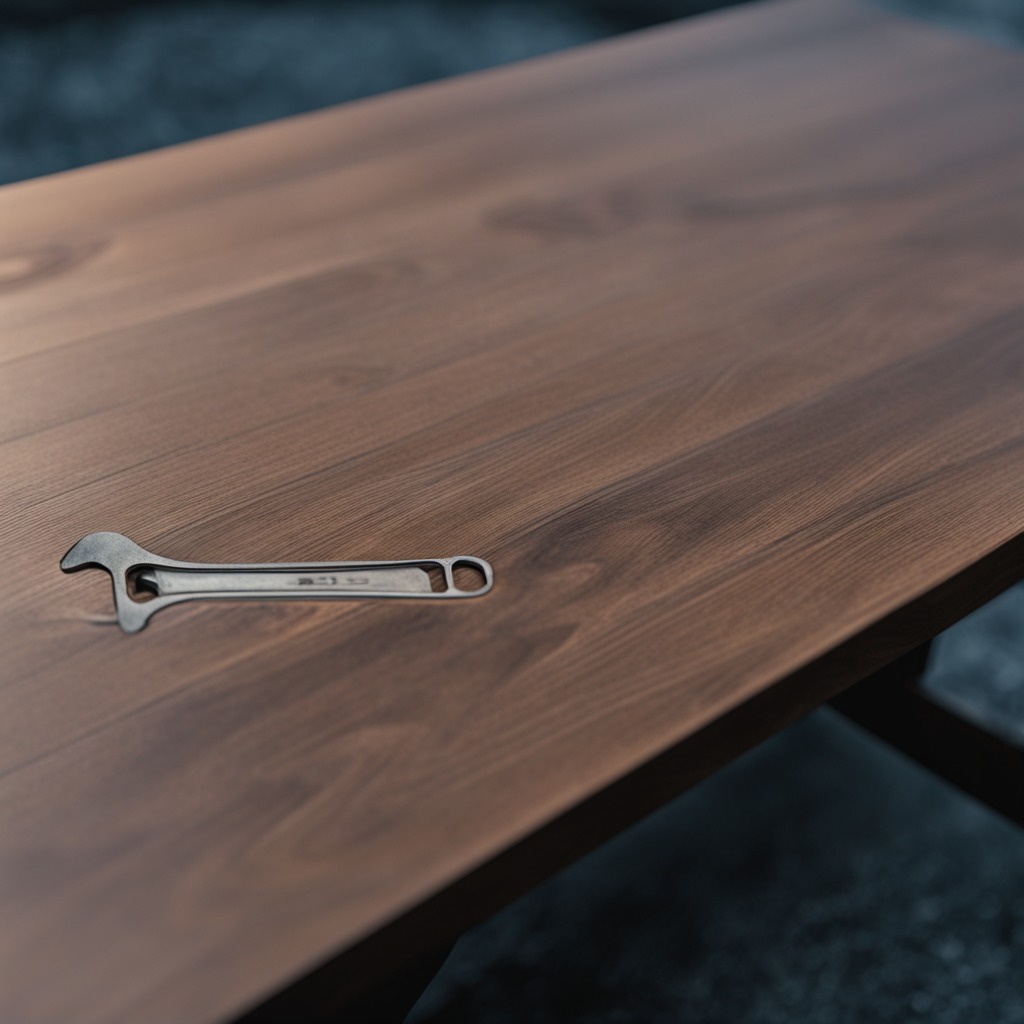
An old wrench is lying on a table in a garage at twilight.